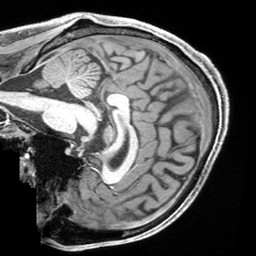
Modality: T1w
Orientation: sagittal